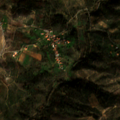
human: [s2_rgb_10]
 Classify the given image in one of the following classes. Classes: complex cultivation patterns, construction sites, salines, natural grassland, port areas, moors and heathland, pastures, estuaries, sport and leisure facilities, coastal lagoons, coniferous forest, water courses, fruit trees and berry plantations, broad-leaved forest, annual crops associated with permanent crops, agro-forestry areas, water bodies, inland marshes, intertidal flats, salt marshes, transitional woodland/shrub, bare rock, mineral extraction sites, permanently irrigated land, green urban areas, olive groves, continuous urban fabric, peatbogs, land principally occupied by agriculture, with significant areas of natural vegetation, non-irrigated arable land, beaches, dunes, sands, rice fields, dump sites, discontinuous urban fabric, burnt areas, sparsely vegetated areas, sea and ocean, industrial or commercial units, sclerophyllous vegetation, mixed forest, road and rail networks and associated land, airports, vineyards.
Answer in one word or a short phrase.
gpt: olive groves, broad-leaved forest, transitional woodland/shrub